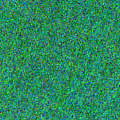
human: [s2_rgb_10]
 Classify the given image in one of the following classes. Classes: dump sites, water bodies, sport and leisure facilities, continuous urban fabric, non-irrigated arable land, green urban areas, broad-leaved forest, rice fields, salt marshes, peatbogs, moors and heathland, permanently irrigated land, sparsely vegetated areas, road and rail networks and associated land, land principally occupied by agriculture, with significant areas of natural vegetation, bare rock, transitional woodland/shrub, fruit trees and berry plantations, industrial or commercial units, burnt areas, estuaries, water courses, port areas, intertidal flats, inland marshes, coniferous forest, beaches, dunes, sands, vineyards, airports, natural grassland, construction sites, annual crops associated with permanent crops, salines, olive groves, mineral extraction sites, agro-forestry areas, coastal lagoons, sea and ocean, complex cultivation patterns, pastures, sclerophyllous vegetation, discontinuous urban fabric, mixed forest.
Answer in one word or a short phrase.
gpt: sea and ocean